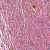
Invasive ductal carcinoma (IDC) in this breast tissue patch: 0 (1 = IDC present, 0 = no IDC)